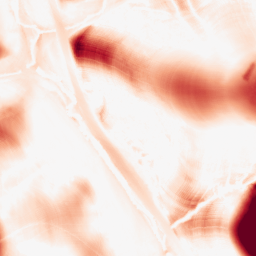
Category: morphological
Decomposition family: tophat
Decomposition parameters: size: 50
mode: white
Upsampling method: quadratic
Upsampling parameters: scale: 2
Upsampling scale: 2